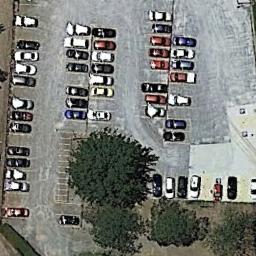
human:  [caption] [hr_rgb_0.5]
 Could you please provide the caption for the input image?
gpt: Many cars of different styles are on the parking lot .

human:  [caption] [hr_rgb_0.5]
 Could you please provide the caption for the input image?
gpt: There are some cars on the parking lot .

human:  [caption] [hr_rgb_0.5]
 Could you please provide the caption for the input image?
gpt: The parking lot has some neatly arranged cars and some trees are next to the parking lot .

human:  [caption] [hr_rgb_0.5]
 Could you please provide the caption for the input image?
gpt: Seventy percent of the parking spaces in the parking lot are occupied .

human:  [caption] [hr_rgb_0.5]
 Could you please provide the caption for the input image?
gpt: There are some green trees beside the parking lot .